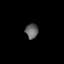
Tissue: skin
Cell type: Epithelial cells
Senescence score: 0.1334
Nuclear area (px): 185
Mean DAPI intensity: 100.151